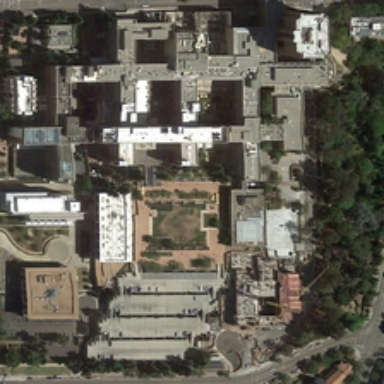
Many buildings and some green trees are in a school .